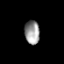
Tissue: prostate
Cell type: Fibroblasts
Senescence score: 0.743
Nuclear area (px): 344
Mean DAPI intensity: 152.98